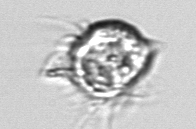
Label: Leegaardiella_ovalis